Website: apple
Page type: payment
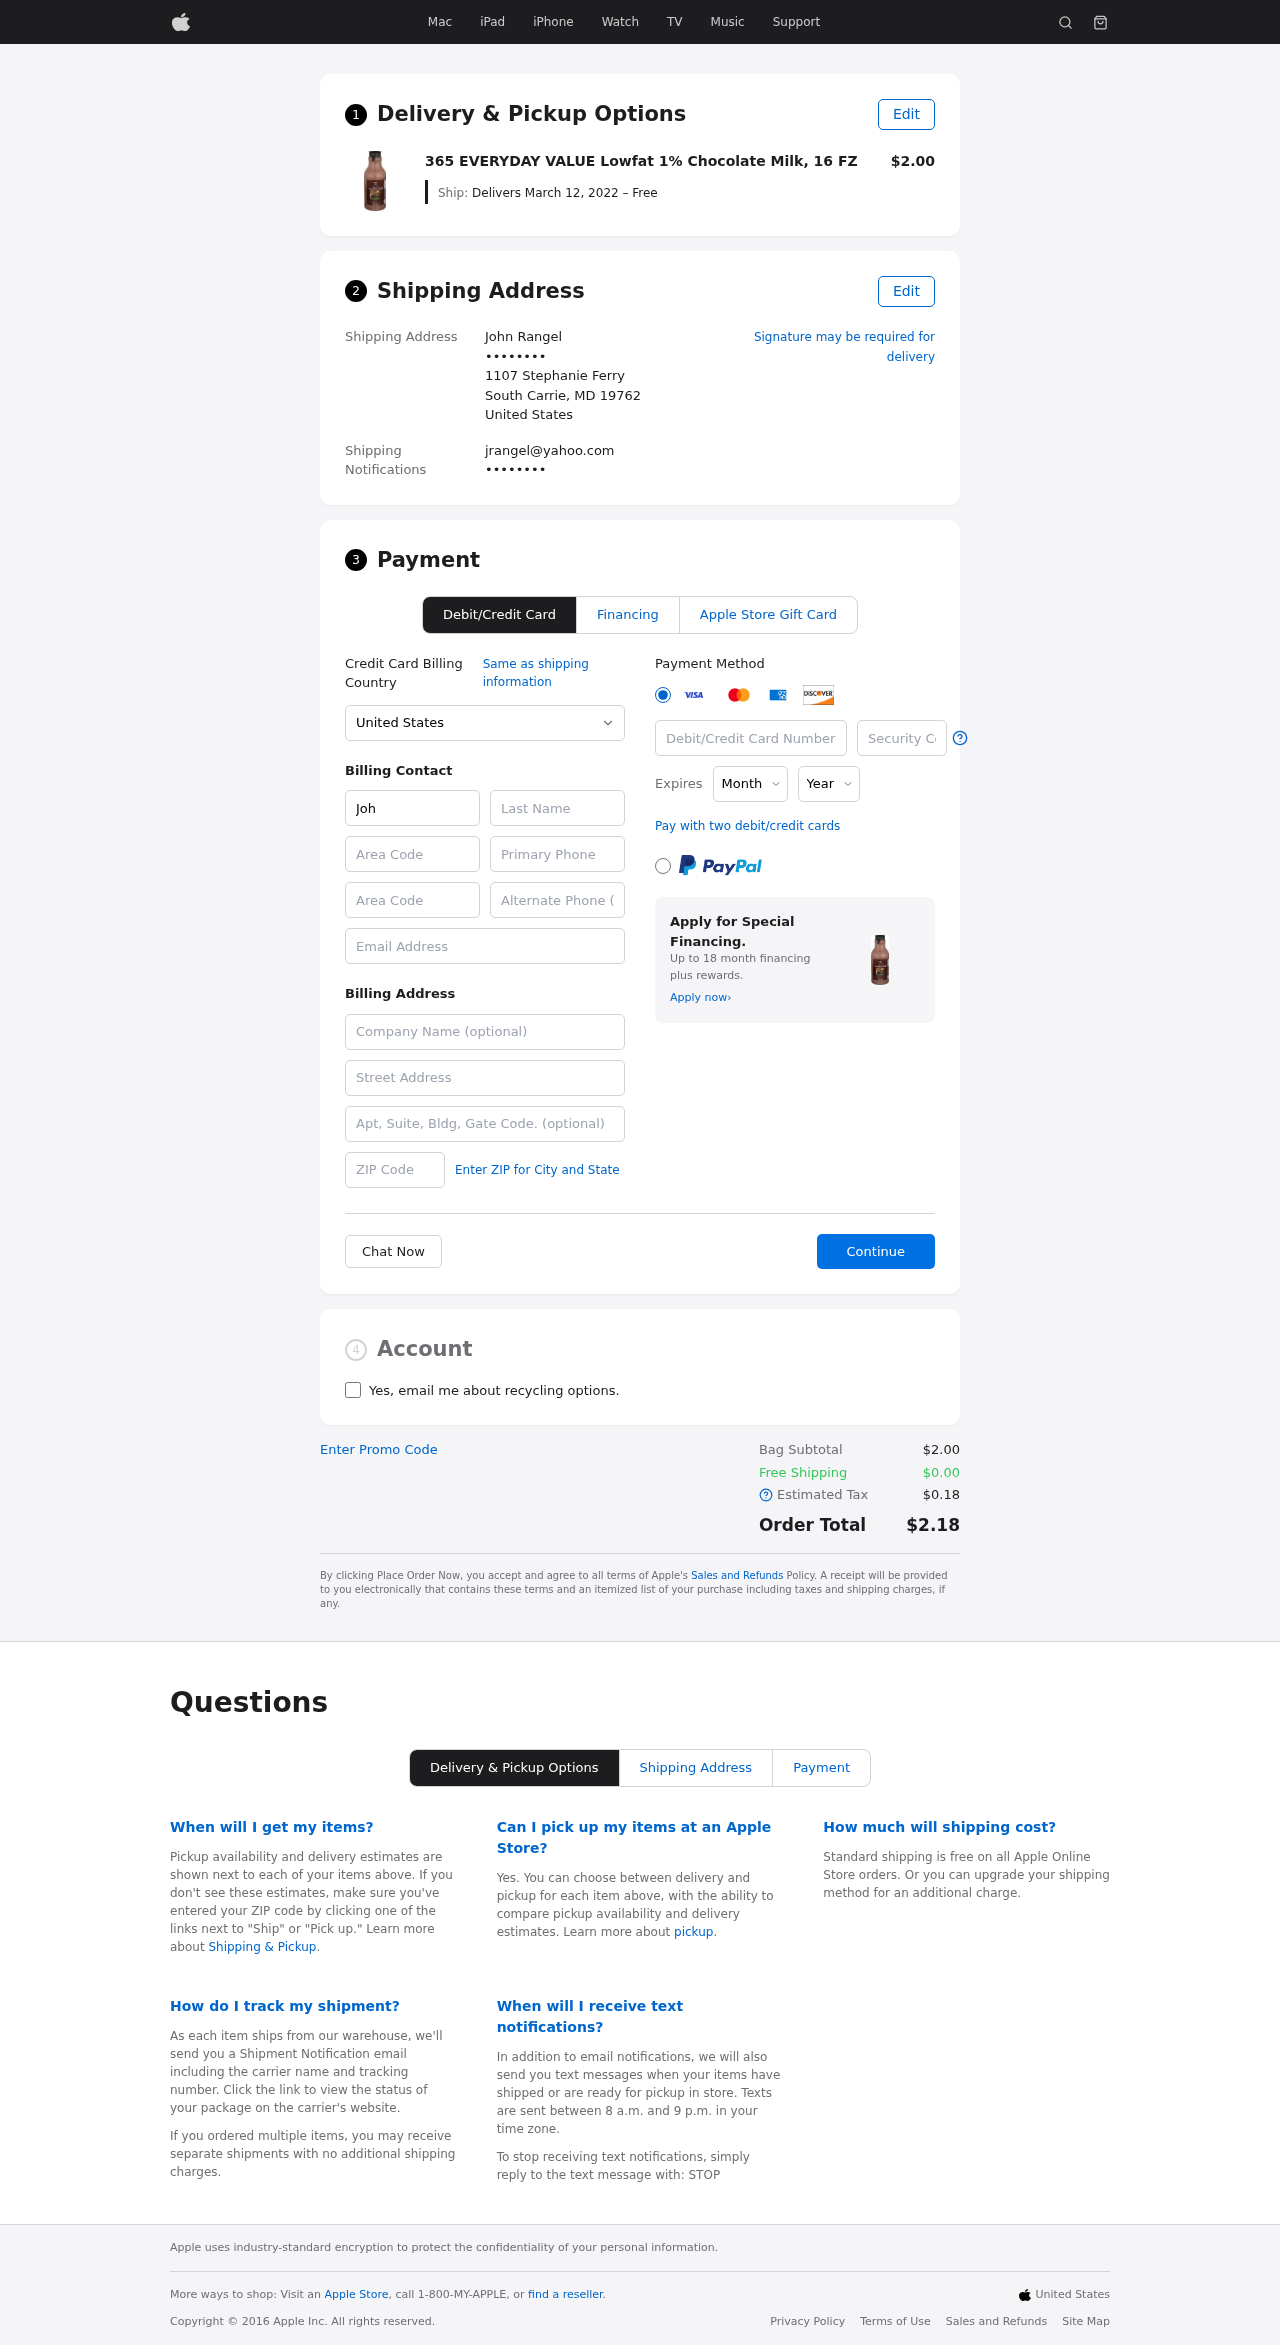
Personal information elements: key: PII_CARD_CVV
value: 579
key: PII_CARD_EXPIRY_MONTH
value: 06
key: PII_CARD_EXPIRY_YEAR
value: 28
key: PII_CARD_NUMBER
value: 4500 5528 8823 1559
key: PII_CITY_STATE_ZIP
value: South Carrie, MD 19762
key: PII_COUNTRY
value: United States
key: PII_EMAIL
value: jrangel@yahoo.com
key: PII_EMAIL2
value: jrangel@yahoo.com
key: PII_FIRSTNAME
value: John
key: PII_FULLNAME
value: John Rangel
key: PII_LASTNAME
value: Rangel
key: PII_PHONE3
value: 8176539206
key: PII_PHONE_AREA
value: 817
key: PII_POSTCODE2
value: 33706
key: PII_SECURITY_CODE
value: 7174
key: PII_STREET
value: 1107 Stephanie Ferry
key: PII_STREET2
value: Suite 508
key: PII_PHONE
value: ••••••••
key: PII_PHONE2
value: ••••••••
Product elements: key: PRODUCT1_NAME
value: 365 EVERYDAY VALUE Lowfat 1% Chocolate Milk, 16 FZ
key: PRODUCT1_PRICE
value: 2
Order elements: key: ORDER_DELIVERY_DATE
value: Delivers March 12, 2022 – Free
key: ORDER_SUBTOTAL
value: $2.00
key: ORDER_SHIPPING_COST
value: $0.00
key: ORDER_TAX
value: $0.18
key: ORDER_TOTAL
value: $2.18